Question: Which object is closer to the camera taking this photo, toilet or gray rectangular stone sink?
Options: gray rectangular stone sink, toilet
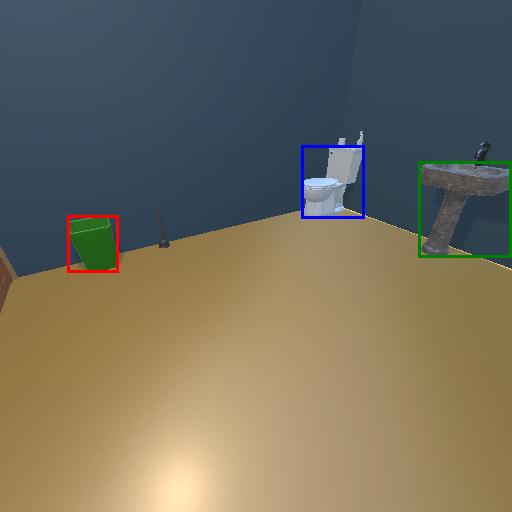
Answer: gray rectangular stone sink